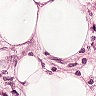
Metastatic tissue present: yes